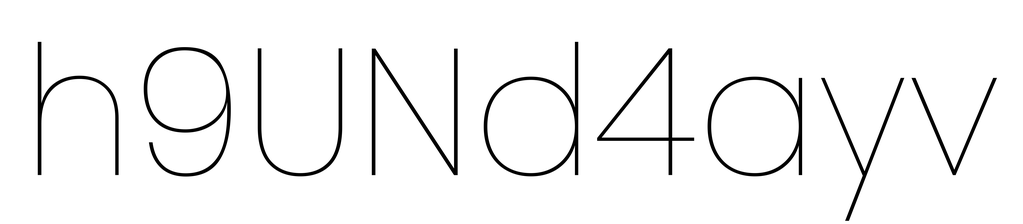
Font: Poppins-Thin